Aerial crown-view tile of a tropical tree (Barro Colorado Island, Panama), acquired 20241014:
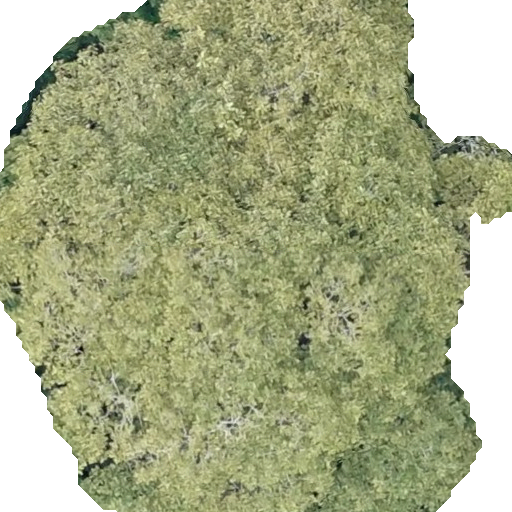
Species: Dipteryx oleifera
GBIF accepted scientific name: Dipteryx oleifera
Crown area: 389.118 m²